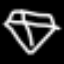
Label: diamond